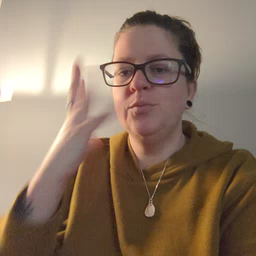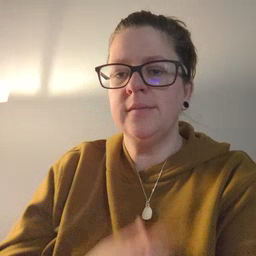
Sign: pretty